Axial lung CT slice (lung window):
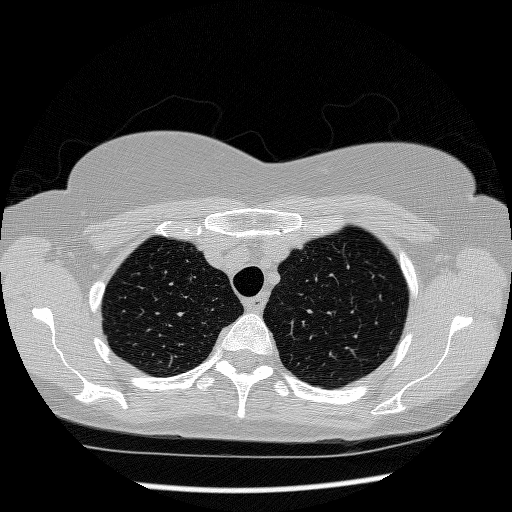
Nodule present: no